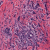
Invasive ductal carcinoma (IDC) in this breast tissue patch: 1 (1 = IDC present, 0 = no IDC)